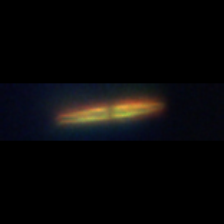
Taxon: Pennate
Group: Diatoms